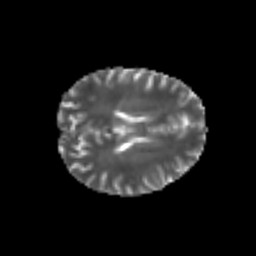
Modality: T2w
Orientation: axial
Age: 25
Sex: male
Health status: healthy